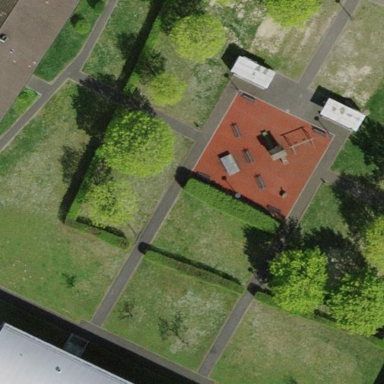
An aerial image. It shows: Lovely park for leisure and relaxation.